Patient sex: M
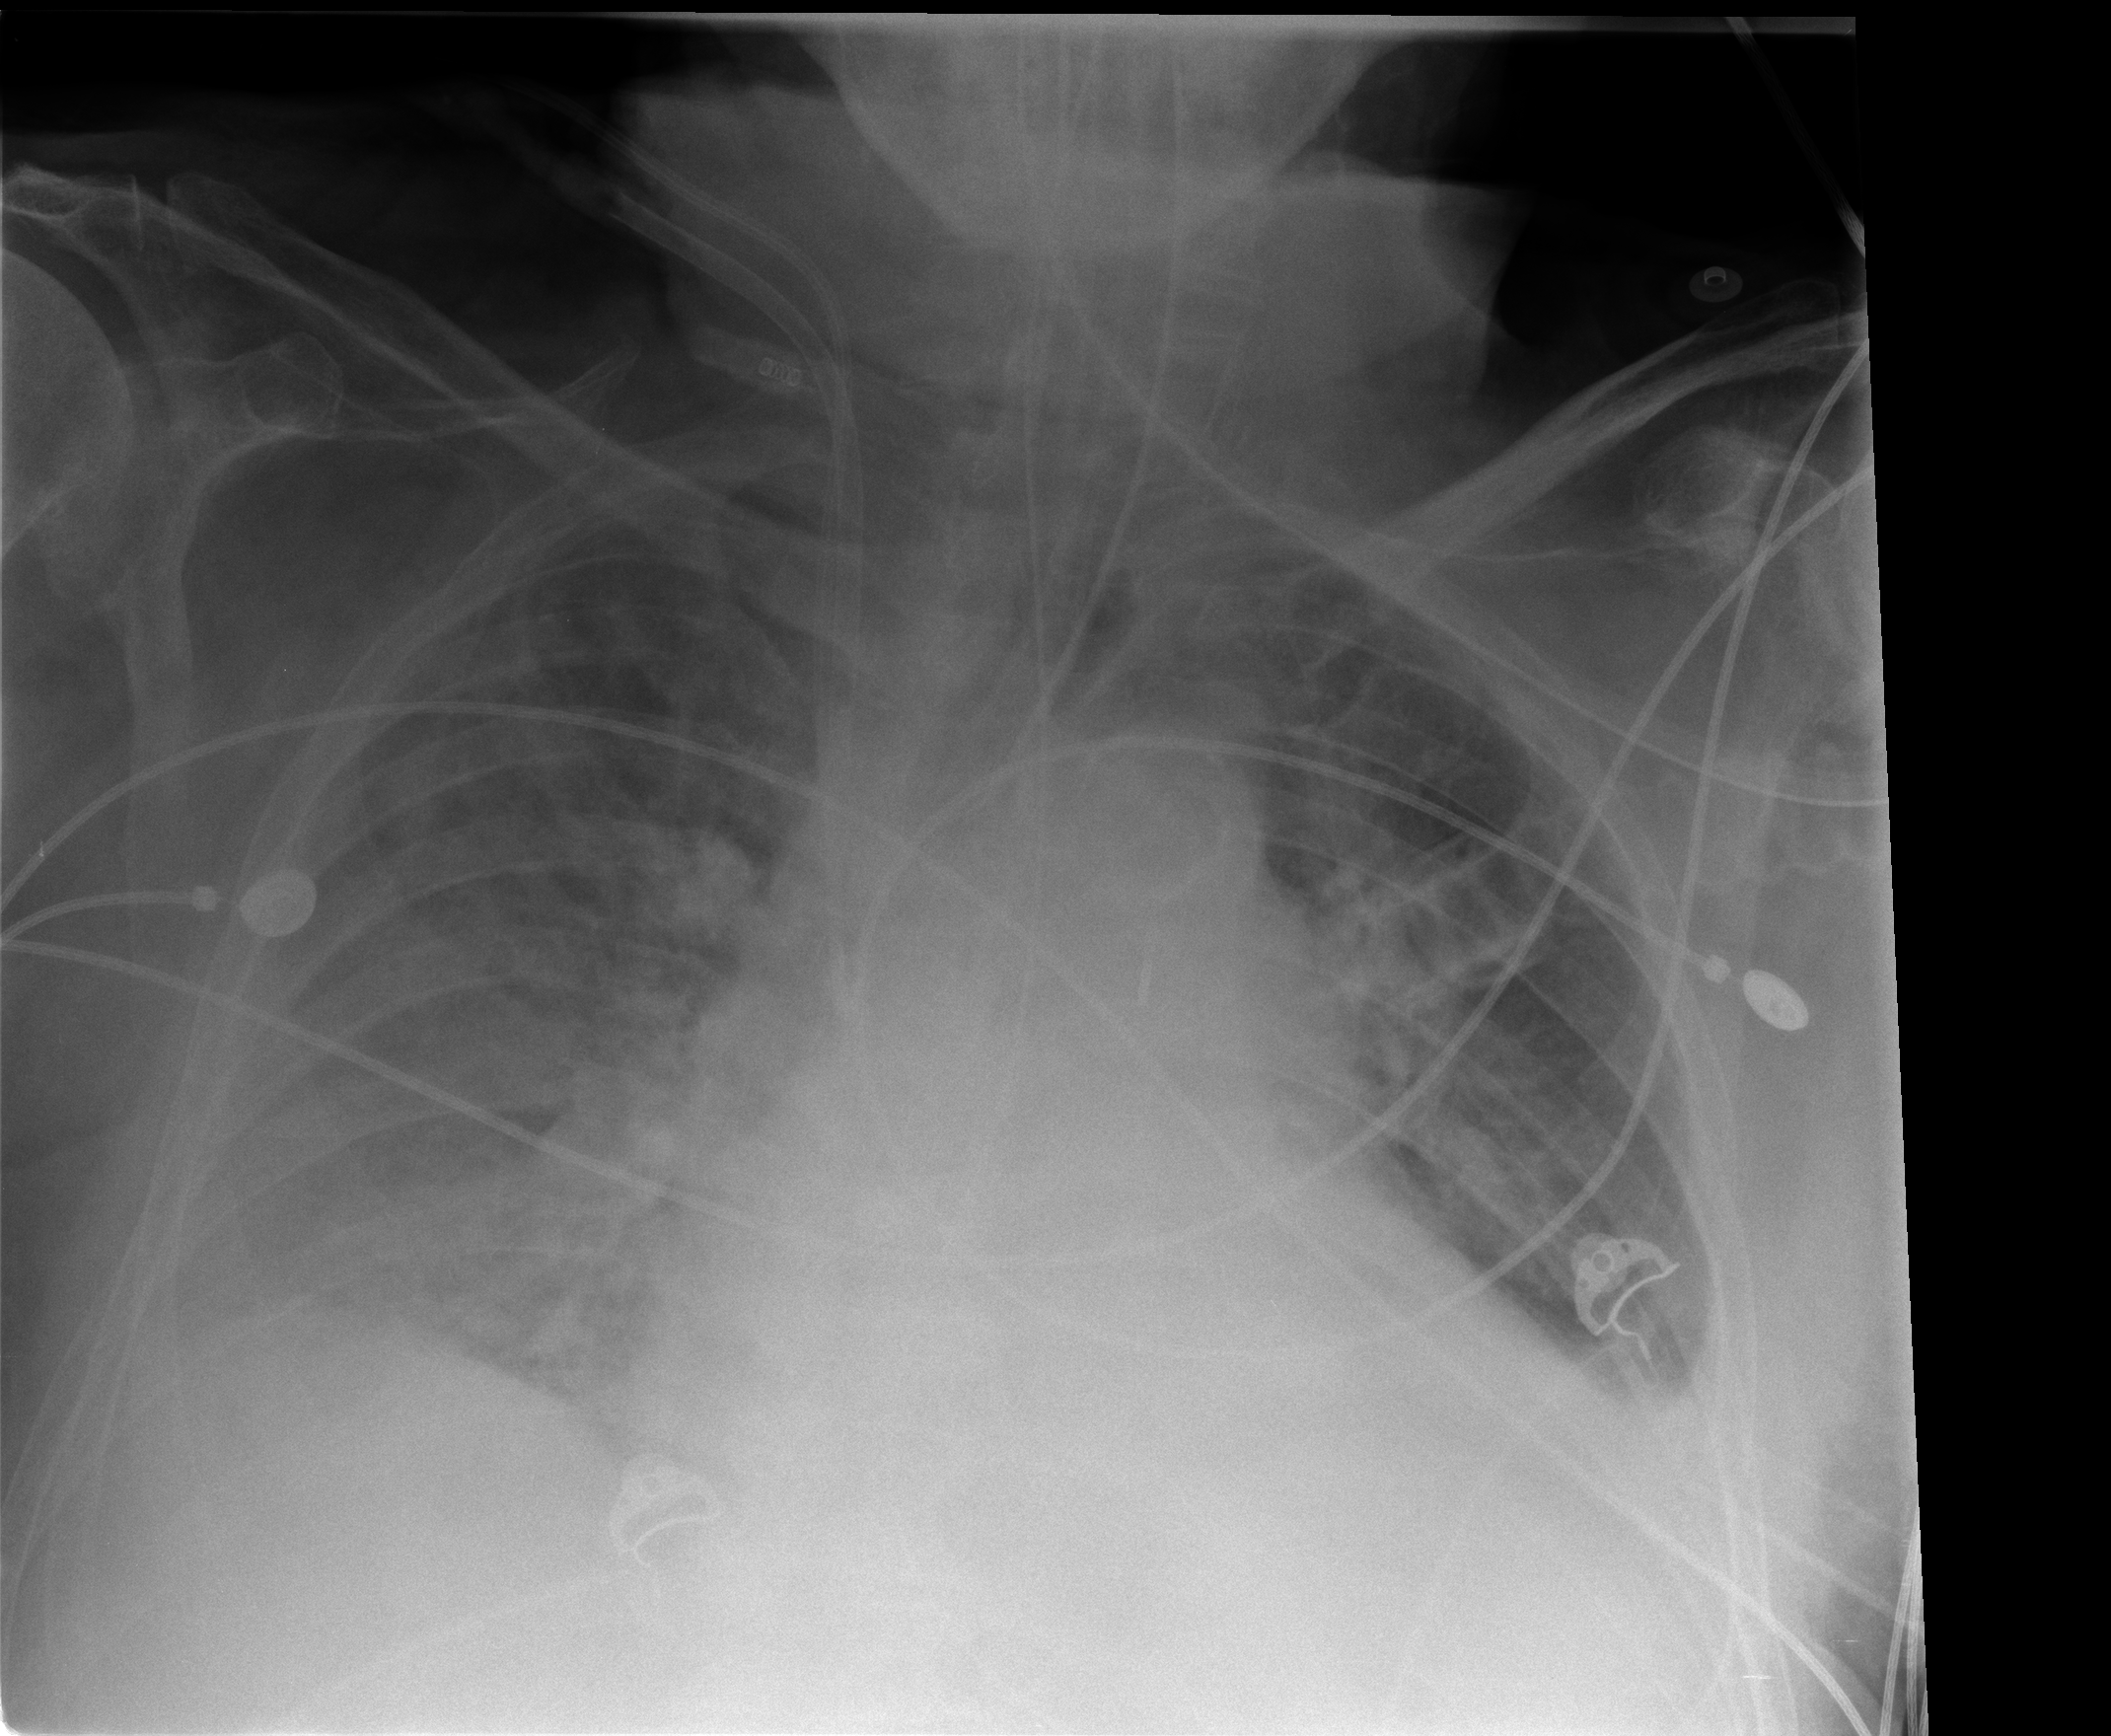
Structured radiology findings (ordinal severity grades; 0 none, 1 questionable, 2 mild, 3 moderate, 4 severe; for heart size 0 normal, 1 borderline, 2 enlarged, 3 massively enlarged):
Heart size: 2
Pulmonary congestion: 4
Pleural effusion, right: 3
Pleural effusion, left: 2
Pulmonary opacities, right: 0
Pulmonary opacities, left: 0
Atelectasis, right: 2
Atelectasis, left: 2